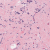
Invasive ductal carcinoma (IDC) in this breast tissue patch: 0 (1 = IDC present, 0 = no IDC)